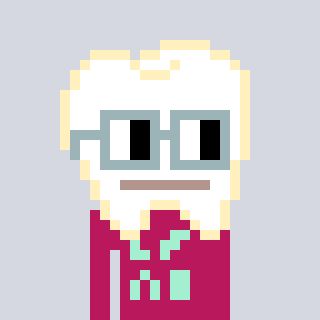
a pixel art character with square dark gray glasses, a tooth-shaped head and a darkpink-colored body on a cool background